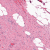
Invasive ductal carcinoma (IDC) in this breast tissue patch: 0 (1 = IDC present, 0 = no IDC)